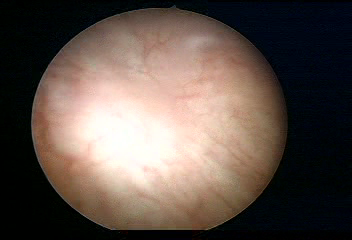
Modality: WLC
Class: Normal mucosa
Bladder cancer association: No